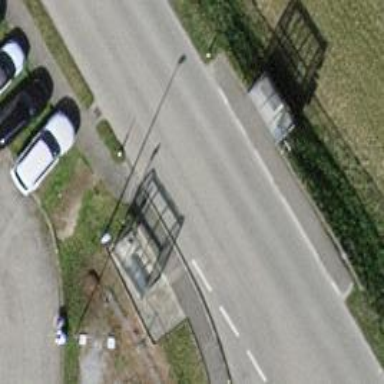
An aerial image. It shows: Public transport stop position.